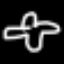
Label: airplane